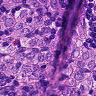
Metastatic tissue present: yes